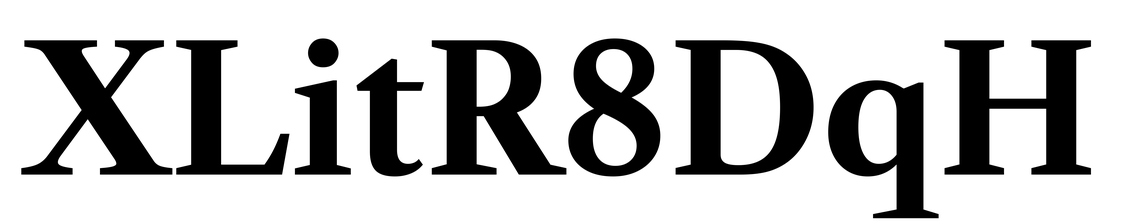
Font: LibreCaslonText_Bold